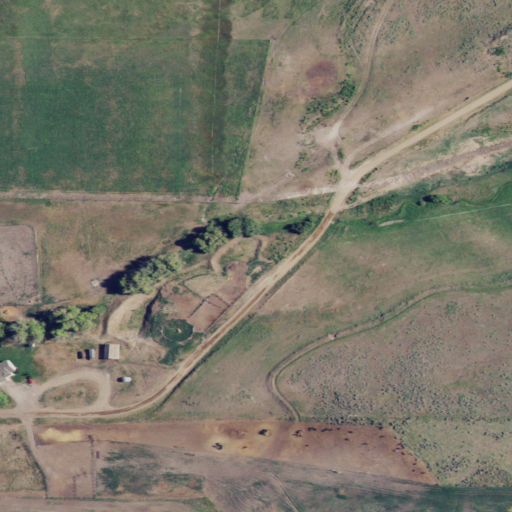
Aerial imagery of valley in Idaho named Higginson Canyon containing cultivated crops, shrub, and open development